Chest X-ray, PA view. Patient: 73 years old, sex M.
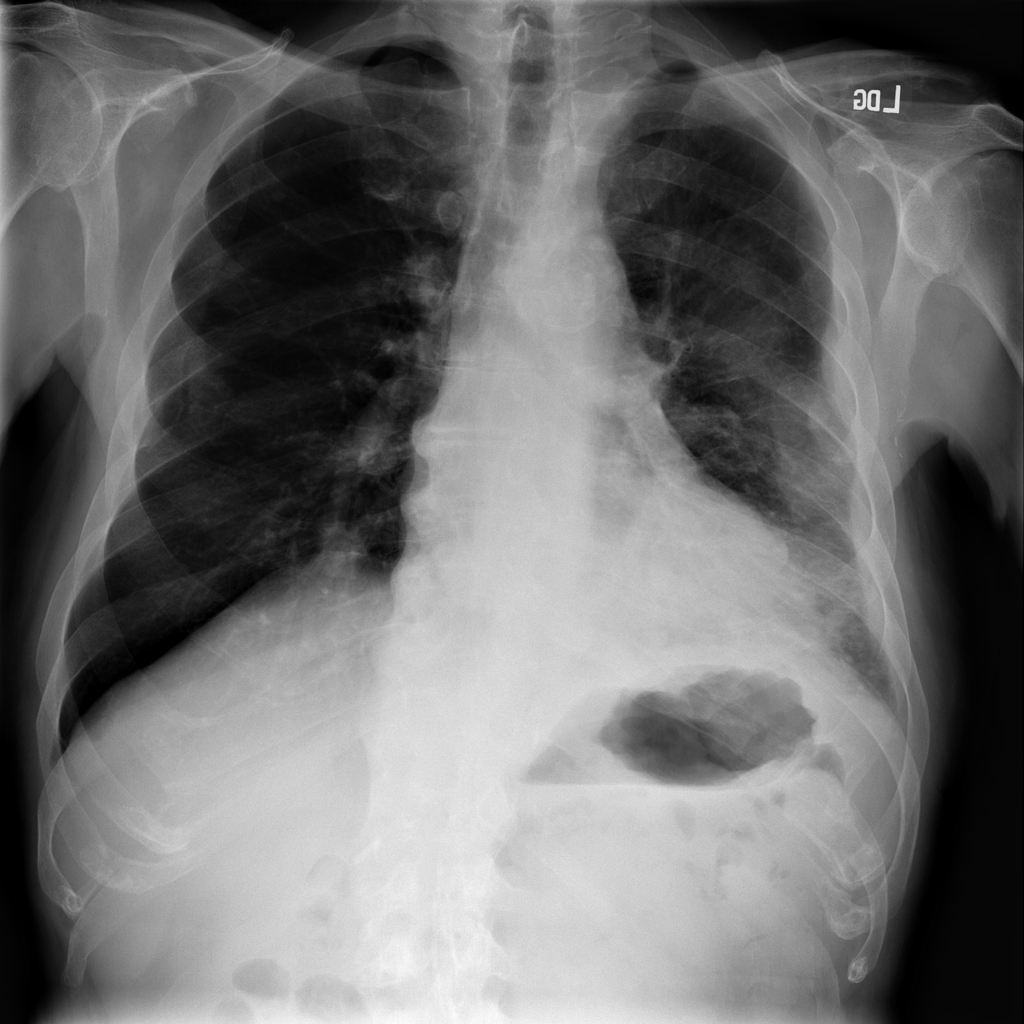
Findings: Mass